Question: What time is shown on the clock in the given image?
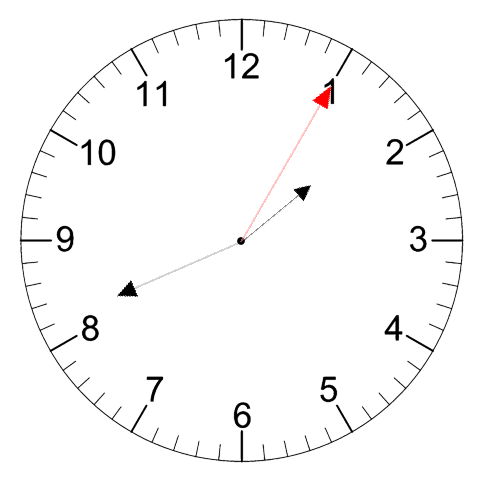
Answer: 01:41:05